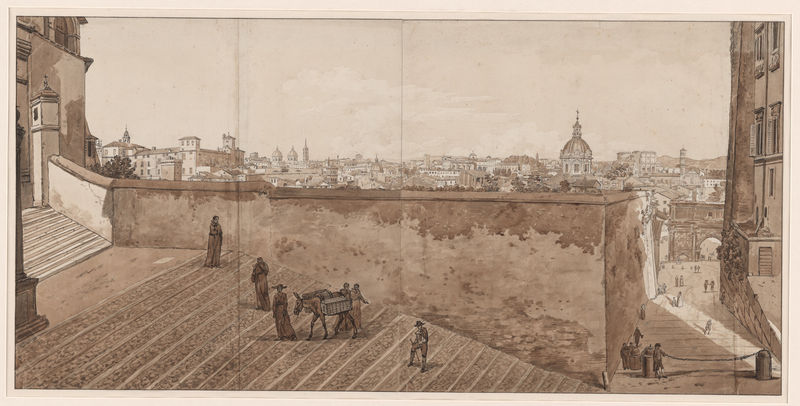
Titel: Gezicht op Rome vanaf het Capitool
Künstler: Jean Grandjean
Standort: Amsterdam
Institution: Rijksmuseum
Schlagwörter: malerei, esel, italien, church, people, stairs, staircase, stich, sky, griechenland, horizon, street, exterior, drawing, town, outside, city, dome, rome, basilica, cathedral, buildings, animal, cityscape, kirchgang, urban, ass, donkey, mule, skyline, anima, walled city, townspeople, bukldings